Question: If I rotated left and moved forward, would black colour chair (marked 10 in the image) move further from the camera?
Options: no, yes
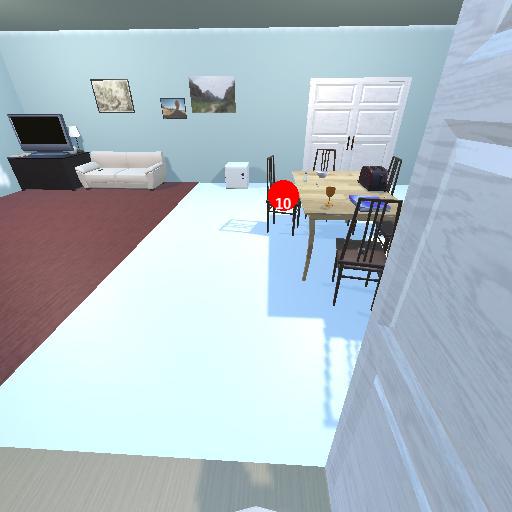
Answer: no